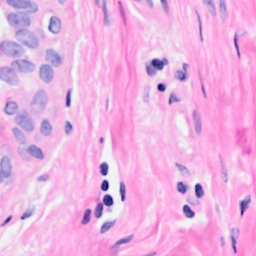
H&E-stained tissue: Breast